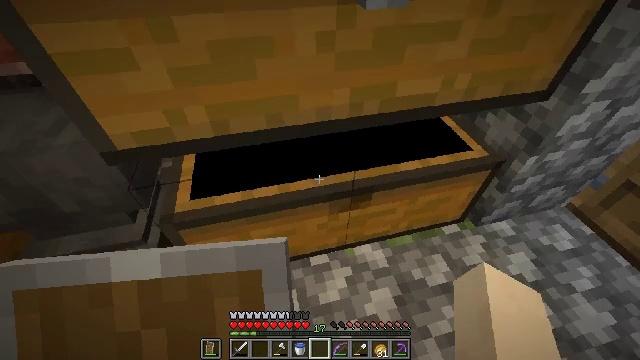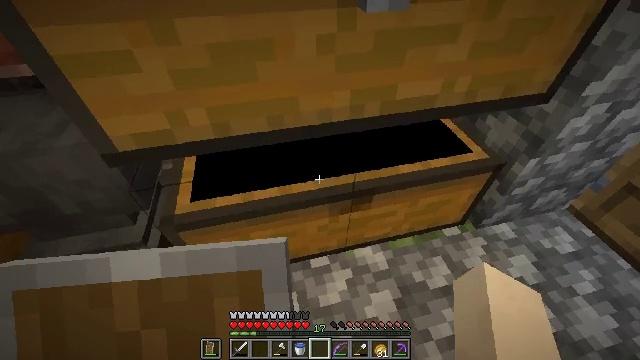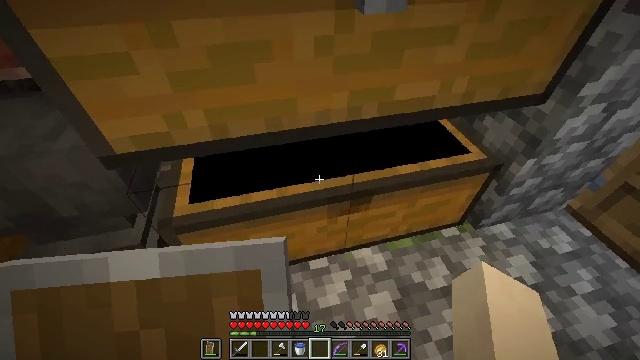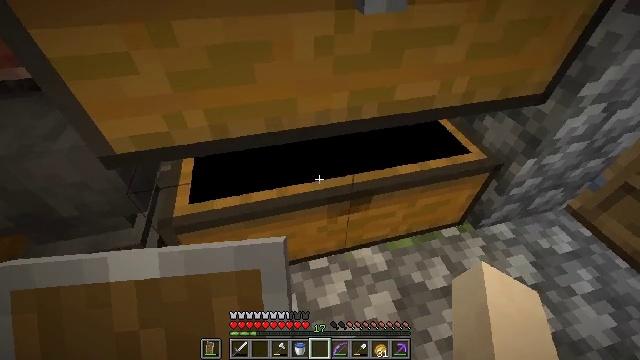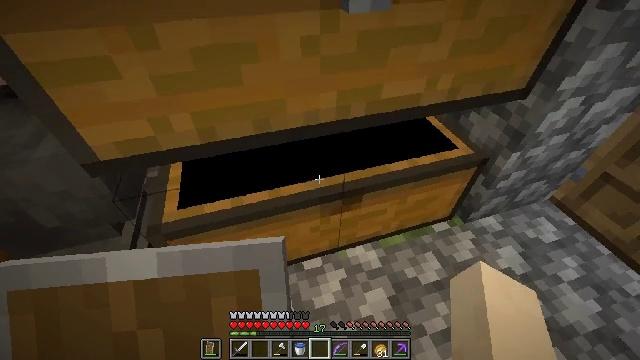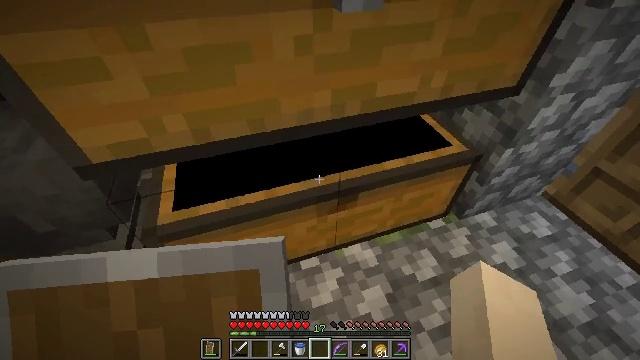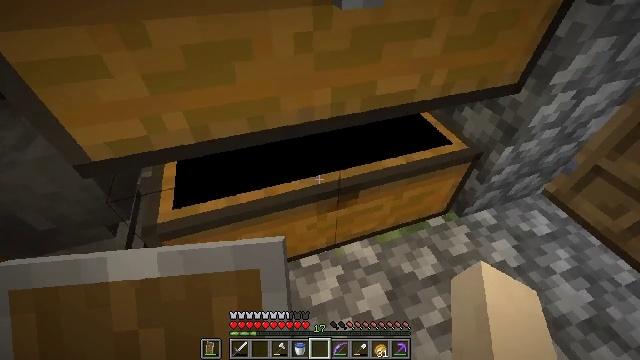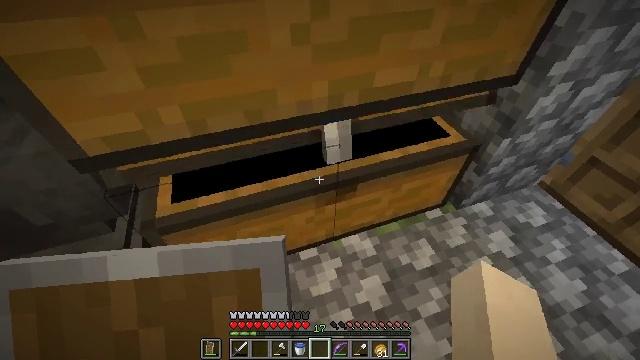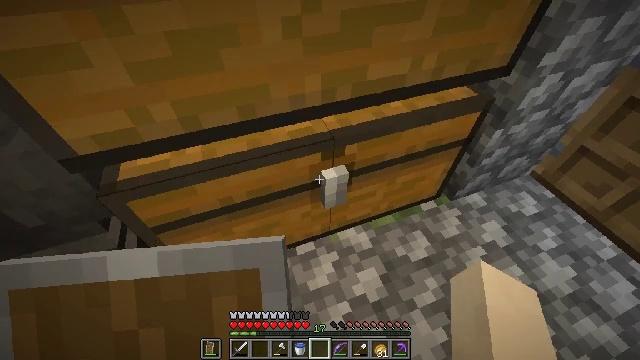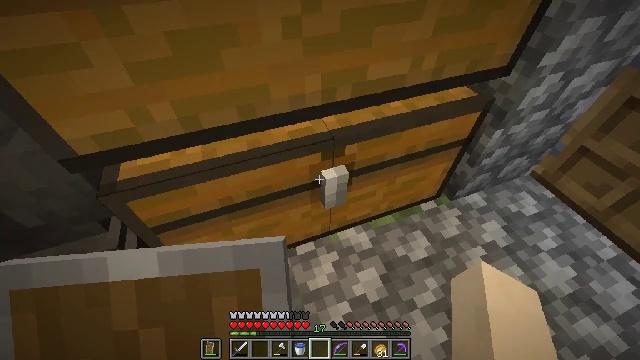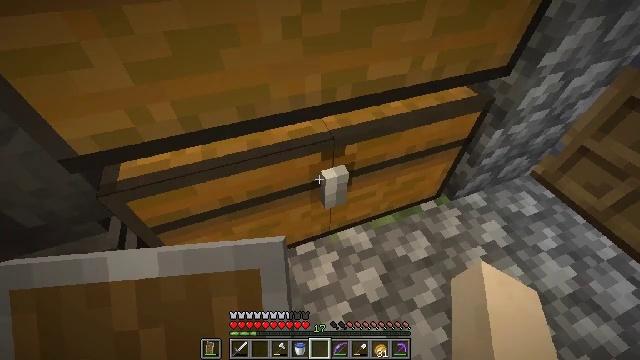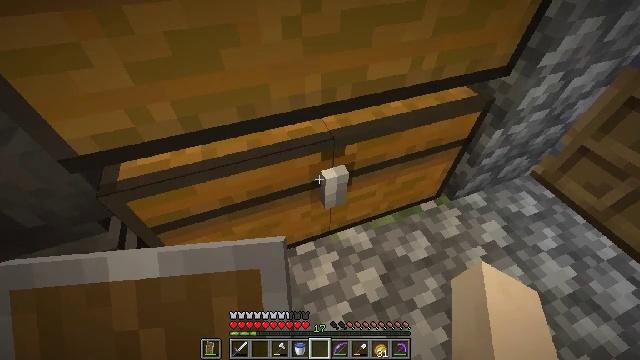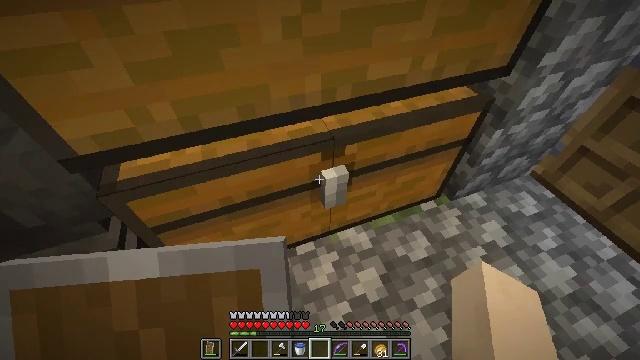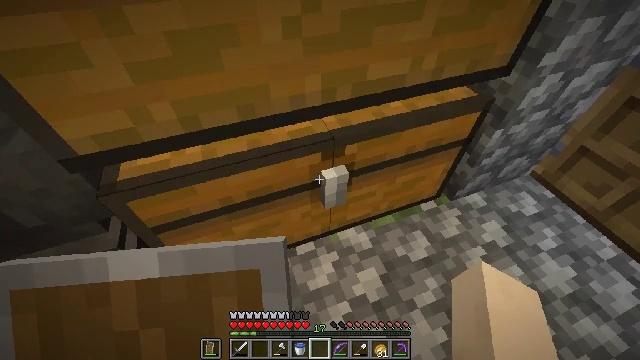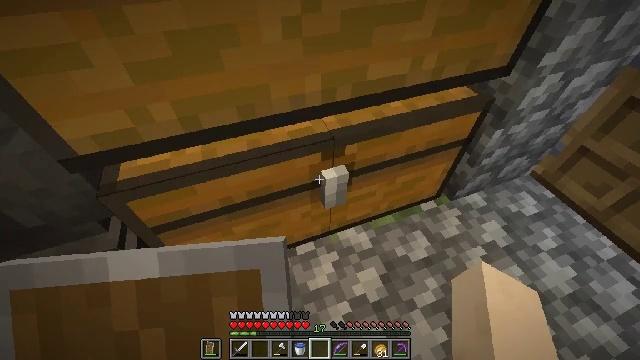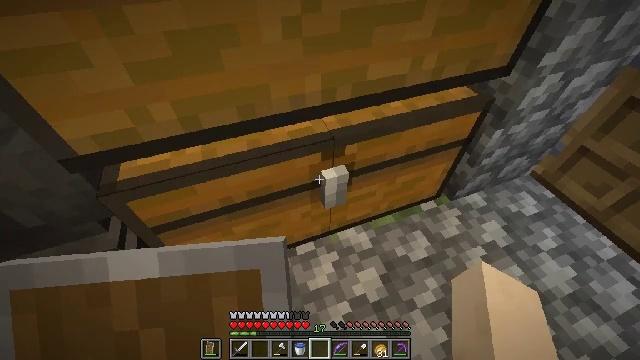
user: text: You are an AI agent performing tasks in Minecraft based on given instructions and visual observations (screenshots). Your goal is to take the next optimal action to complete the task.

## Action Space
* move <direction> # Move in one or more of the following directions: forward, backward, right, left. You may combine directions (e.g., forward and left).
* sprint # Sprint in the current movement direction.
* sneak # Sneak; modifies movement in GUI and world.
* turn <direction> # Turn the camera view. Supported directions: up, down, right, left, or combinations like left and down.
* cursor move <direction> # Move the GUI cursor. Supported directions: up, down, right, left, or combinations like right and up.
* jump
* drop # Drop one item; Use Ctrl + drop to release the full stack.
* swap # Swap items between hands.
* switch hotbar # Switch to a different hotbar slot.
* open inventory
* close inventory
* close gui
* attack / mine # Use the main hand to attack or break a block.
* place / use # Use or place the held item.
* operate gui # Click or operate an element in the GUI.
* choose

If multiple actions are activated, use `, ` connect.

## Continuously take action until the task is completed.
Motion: motion action
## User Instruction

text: Break the chest to retrieve items inside.
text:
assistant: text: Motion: no_op
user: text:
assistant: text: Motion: no_op
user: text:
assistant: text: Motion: no_op
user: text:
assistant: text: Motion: turn right
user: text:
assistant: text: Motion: turn right
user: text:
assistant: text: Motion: no_op
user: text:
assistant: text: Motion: turn down
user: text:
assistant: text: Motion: turn right and down
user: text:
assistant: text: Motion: no_op
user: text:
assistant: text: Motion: no_op
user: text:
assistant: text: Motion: no_op
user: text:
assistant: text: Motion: no_op
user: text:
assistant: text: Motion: no_op
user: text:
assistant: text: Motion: no_op
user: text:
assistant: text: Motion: no_op
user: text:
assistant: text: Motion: no_op
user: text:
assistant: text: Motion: no_op
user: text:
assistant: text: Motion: no_op
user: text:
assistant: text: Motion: use / place
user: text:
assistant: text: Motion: use / place
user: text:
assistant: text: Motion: use / place
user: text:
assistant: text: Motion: no_op
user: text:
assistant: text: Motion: no_op
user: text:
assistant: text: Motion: no_op
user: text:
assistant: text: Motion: no_op
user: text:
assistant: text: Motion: no_op
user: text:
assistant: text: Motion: no_op
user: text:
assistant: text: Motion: no_op
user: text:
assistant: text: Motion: no_op
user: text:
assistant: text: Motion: no_op